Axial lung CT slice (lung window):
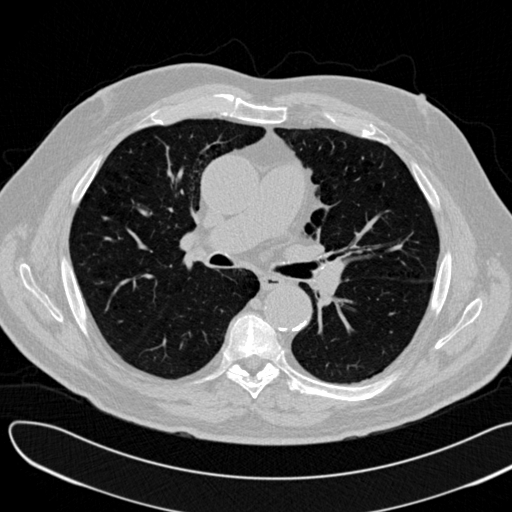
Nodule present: no